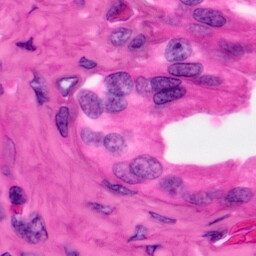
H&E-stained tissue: Pancreatic